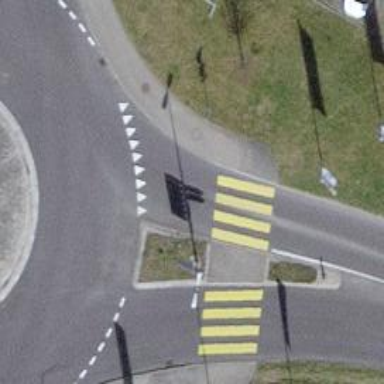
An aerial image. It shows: Road with "give way" sign.